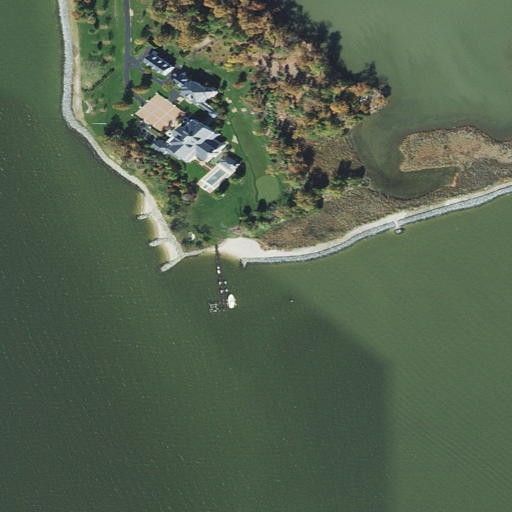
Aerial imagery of cape in Maryland named Chlora Point containing open water, woody wetlands, herbaceous wetlands, deciduous forest, pasture, cultivated crops, mixed forest, open development, medium intensity development, and barren land